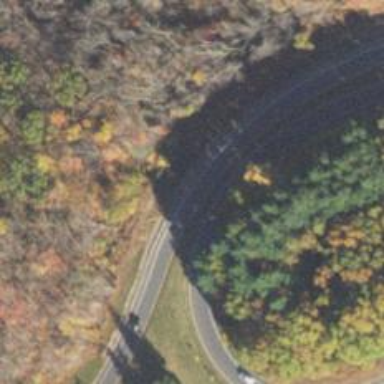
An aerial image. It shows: Trunk link highway with asphalt surface.